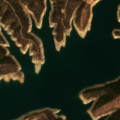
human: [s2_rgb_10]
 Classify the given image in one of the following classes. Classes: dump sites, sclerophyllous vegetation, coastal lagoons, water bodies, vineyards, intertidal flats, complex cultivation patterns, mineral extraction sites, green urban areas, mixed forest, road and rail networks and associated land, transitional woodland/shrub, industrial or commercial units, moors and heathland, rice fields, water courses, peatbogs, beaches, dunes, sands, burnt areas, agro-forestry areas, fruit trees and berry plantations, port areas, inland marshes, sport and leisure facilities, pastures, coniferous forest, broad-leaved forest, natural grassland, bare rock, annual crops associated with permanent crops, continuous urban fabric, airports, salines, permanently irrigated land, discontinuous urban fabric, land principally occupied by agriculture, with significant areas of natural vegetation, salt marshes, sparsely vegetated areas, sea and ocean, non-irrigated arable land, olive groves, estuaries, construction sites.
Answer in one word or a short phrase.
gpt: land principally occupied by agriculture, with significant areas of natural vegetation, broad-leaved forest, sclerophyllous vegetation, transitional woodland/shrub, water bodies